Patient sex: F
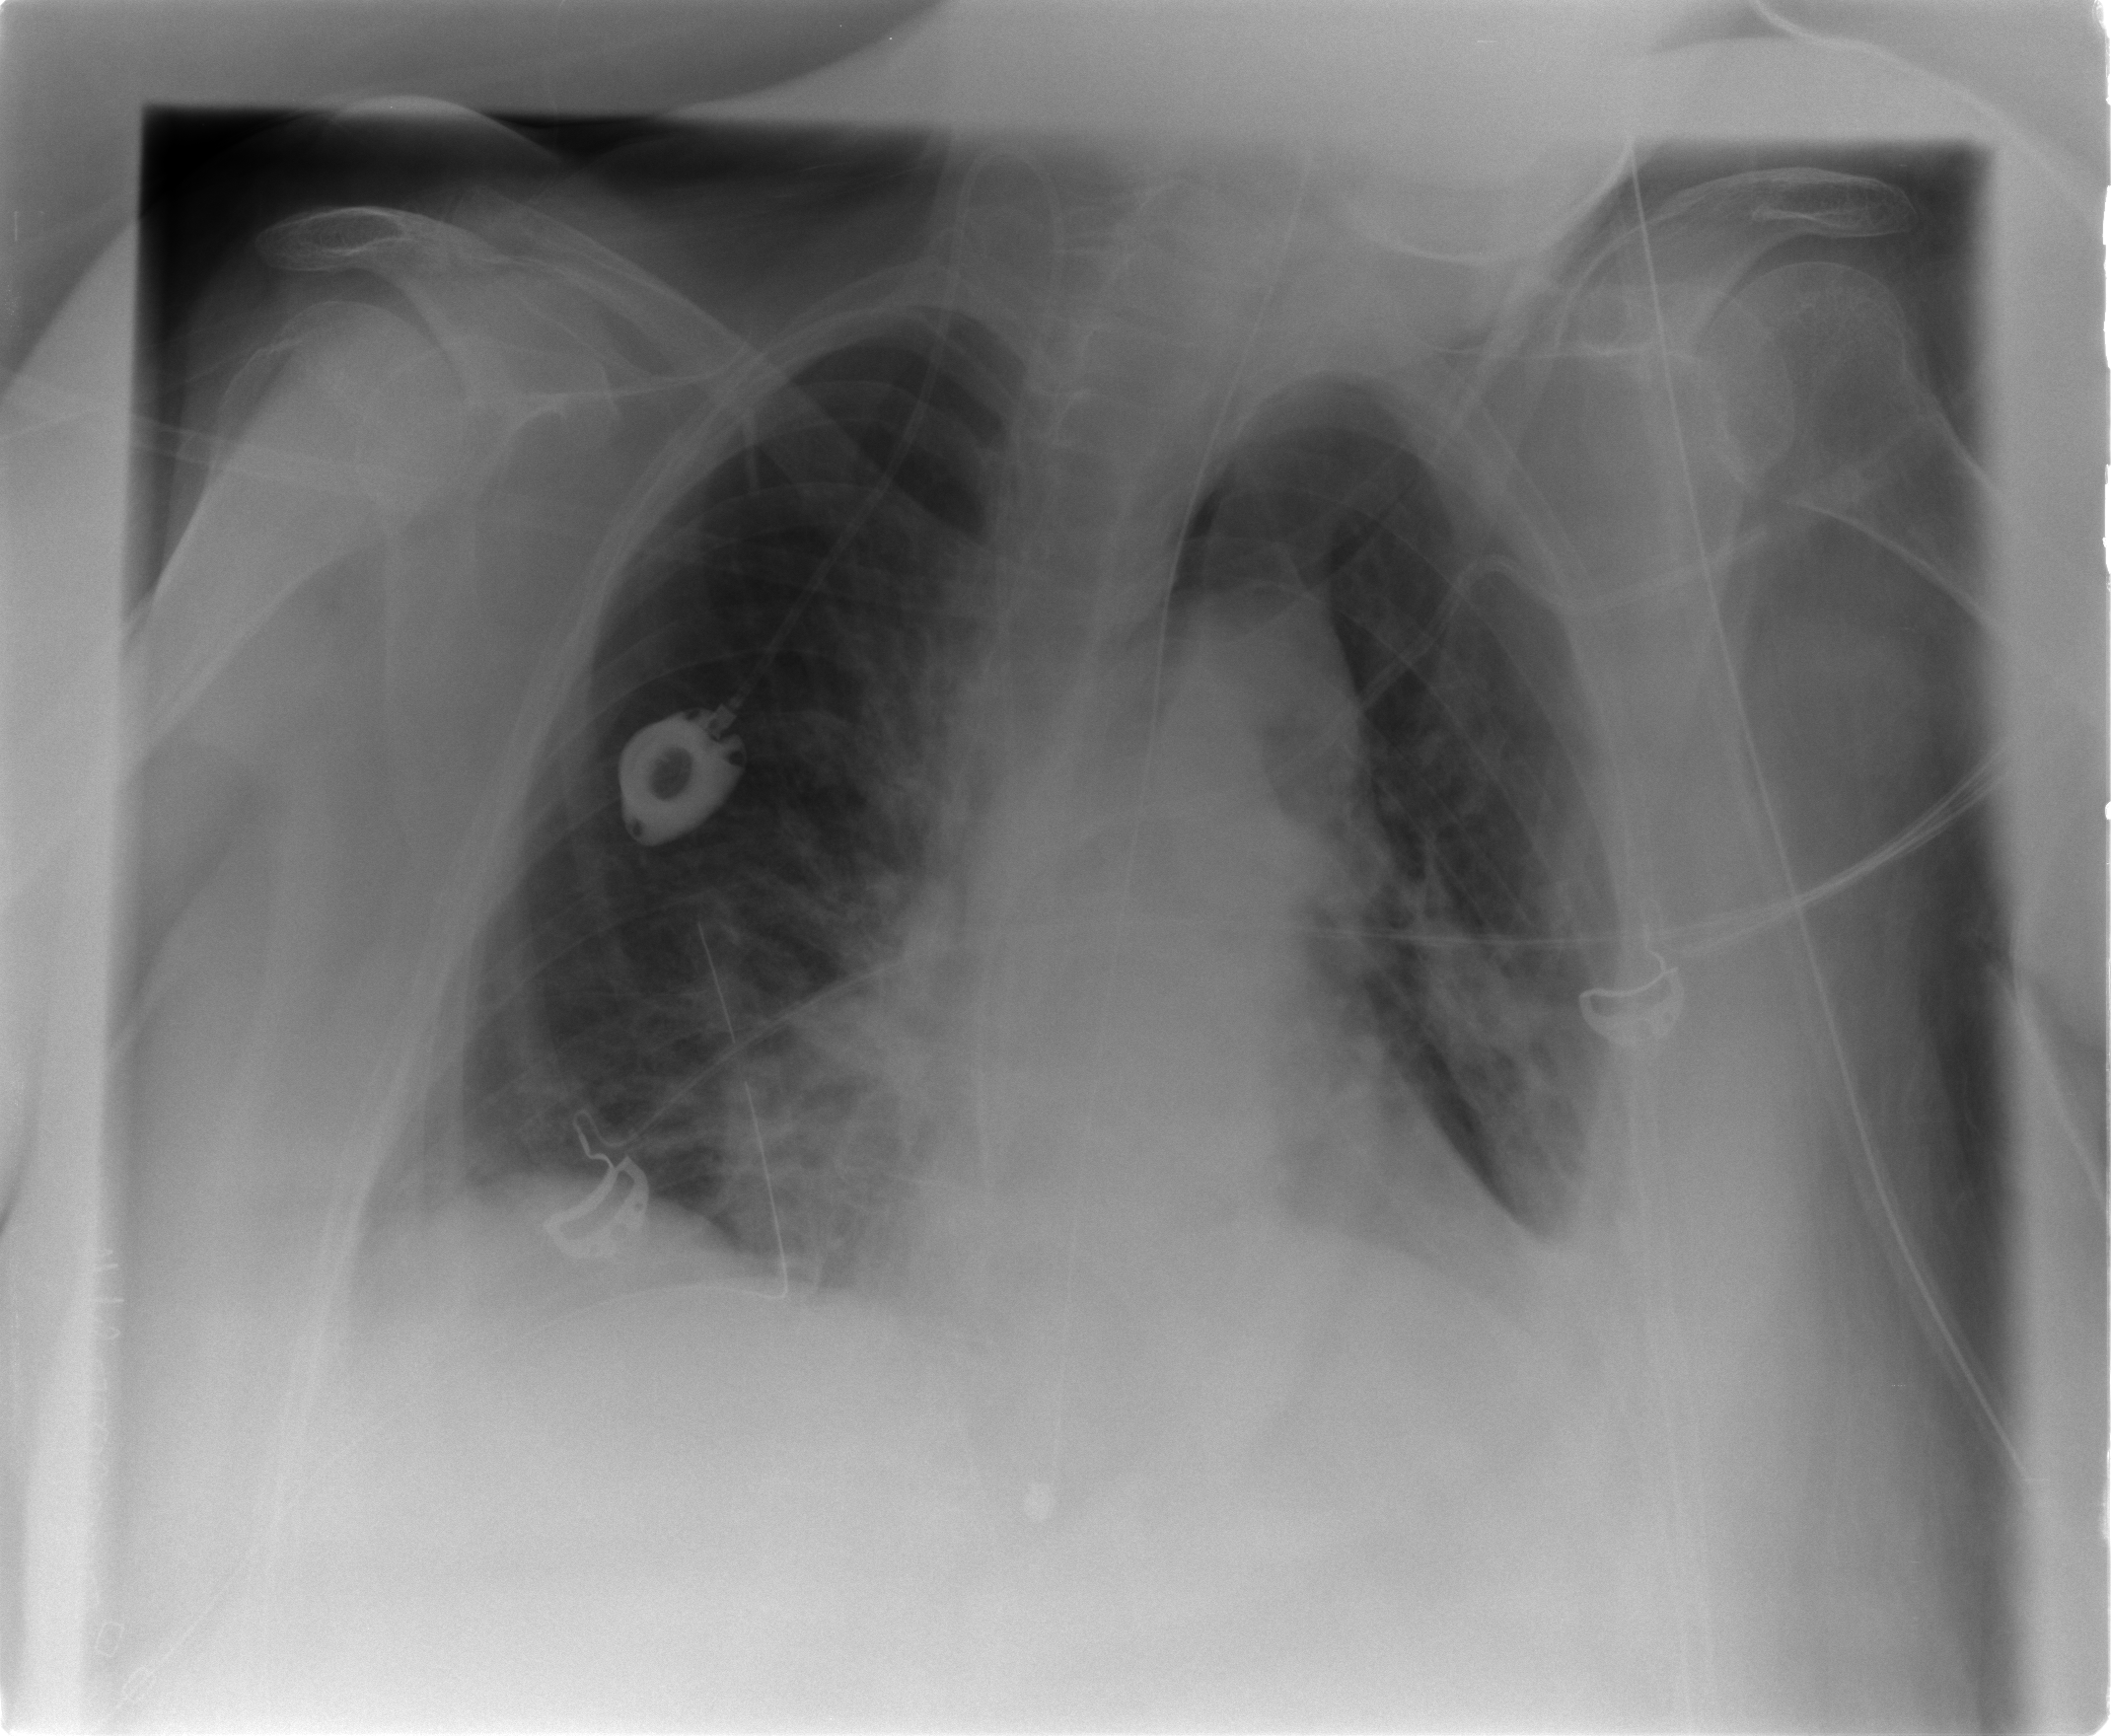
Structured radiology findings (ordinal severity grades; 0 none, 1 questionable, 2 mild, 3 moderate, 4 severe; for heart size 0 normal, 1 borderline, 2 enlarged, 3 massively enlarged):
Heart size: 0
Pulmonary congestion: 2
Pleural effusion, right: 1
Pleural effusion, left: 2
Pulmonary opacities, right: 0
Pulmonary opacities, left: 2
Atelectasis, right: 2
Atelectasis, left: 2